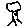
Label: tree